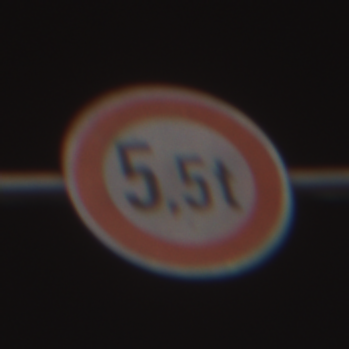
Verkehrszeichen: TatsaechlicheMasse
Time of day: Night
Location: Outdoor (Urban)
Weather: PartlyCloudy
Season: NotSpecified
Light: Artificial